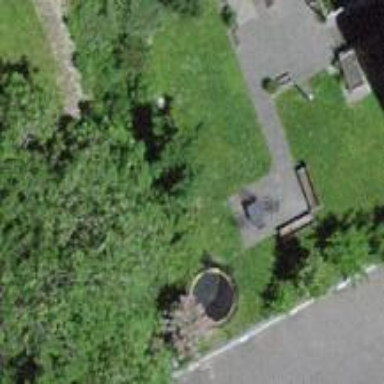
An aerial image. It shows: Garages with flat grass roofs.